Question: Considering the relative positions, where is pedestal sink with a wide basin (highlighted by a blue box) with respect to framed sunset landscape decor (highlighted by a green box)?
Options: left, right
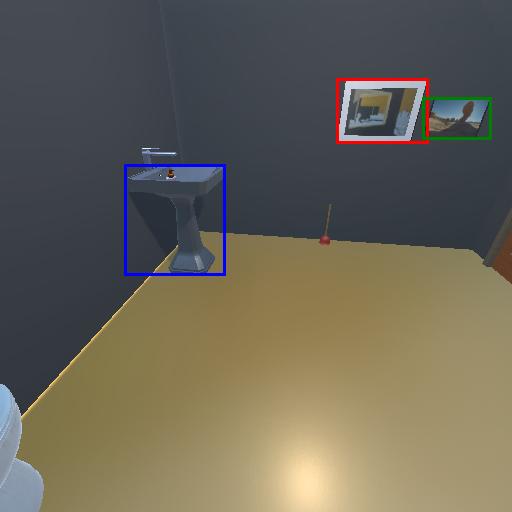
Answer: left